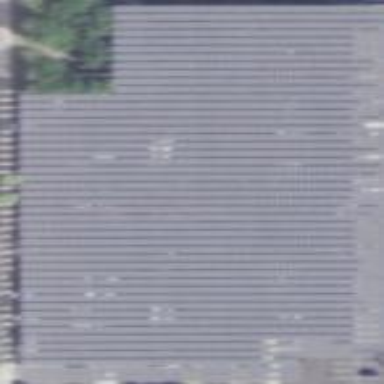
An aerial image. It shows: Solar photovoltaic panel generator on roof.